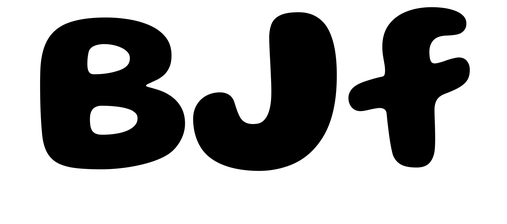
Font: Gluten_Bold